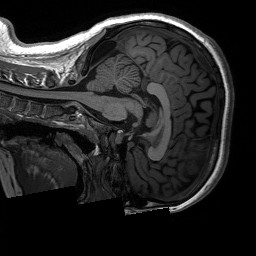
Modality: T1w
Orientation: sagittal
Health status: ill
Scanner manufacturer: siemens
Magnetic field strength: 3 T
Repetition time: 2.3 s
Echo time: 0.00226 s